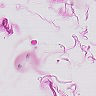
Metastatic tissue present: no